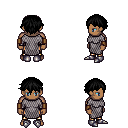
a pixel art fantasy rpg character, male body template, human, dark skin, chain mail, gold greaves, black short bangs hairstyle, leather bracers, metal boots, four views (front, back, left, right), 2x2 character sprite sheet, small pixel art, hard edges, no anti-aliasing